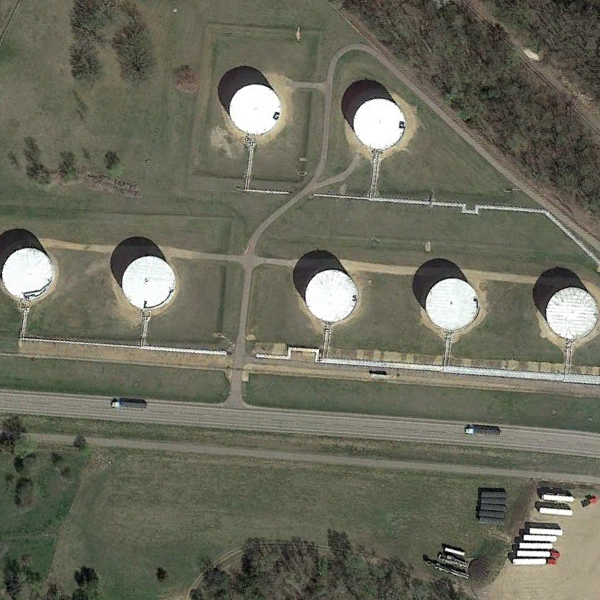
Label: StorageTanks